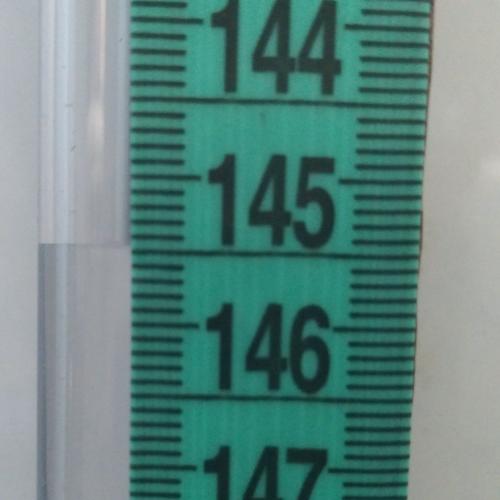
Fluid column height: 145.5 cm